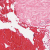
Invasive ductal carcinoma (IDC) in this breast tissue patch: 0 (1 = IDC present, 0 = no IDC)